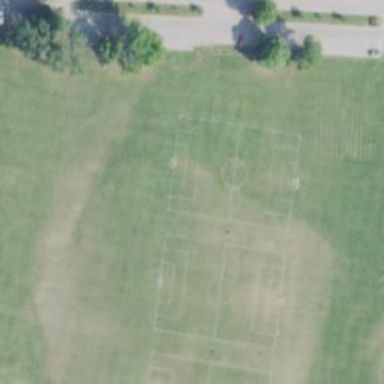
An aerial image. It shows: Soccer pitch for leisureland activities.